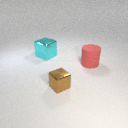
large red rubber cylinder in front of large cyan metal cube